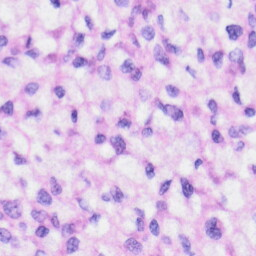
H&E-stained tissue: Liver